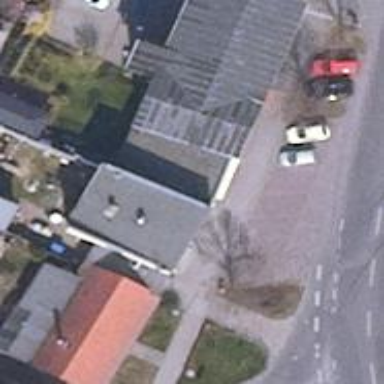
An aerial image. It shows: Post office.